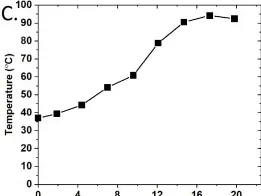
Representative example of a MR-HIFU ablation using a 4 mm treatment cell, 1.2 MHz, 60 W sonication power and 14.9 s sonication duration. (C) The corresponding temperature increase over time within the treatment cell during a sonication.
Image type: pathology (immunostaining)